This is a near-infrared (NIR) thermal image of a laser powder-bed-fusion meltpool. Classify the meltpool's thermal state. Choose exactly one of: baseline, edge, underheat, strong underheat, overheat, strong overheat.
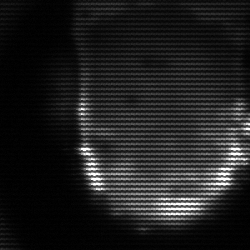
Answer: baseline